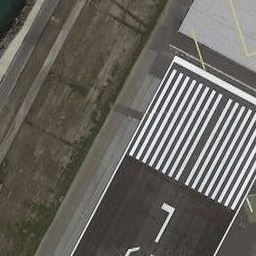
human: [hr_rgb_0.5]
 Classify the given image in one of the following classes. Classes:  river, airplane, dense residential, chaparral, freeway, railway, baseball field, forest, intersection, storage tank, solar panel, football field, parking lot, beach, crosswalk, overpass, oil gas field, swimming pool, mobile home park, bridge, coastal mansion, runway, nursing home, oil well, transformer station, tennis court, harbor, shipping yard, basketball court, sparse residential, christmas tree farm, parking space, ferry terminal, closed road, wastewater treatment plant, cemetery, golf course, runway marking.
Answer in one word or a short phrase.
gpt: runway